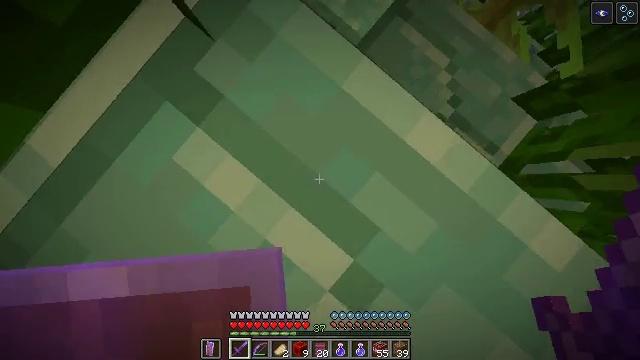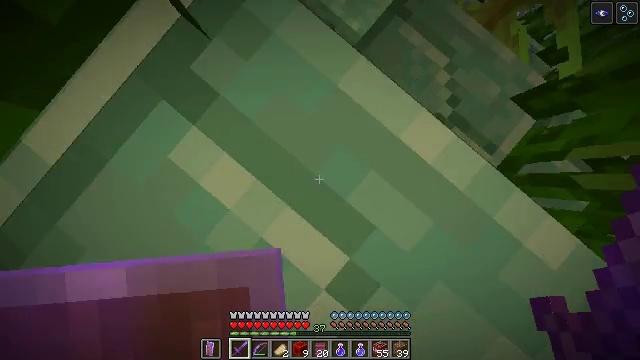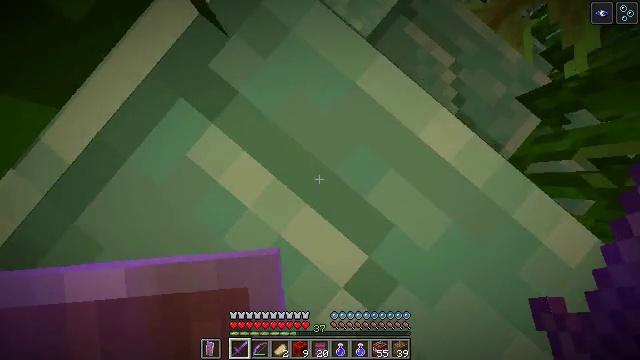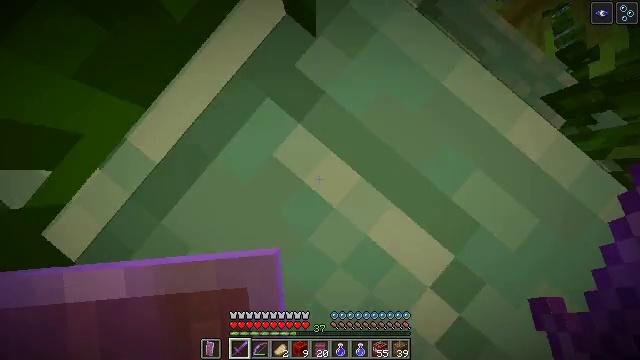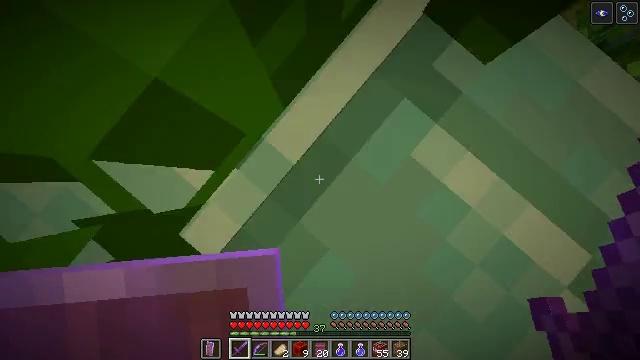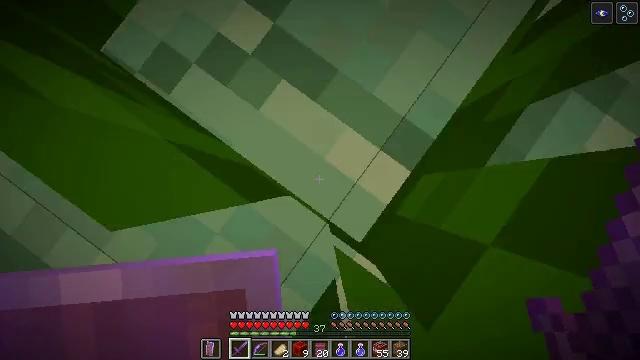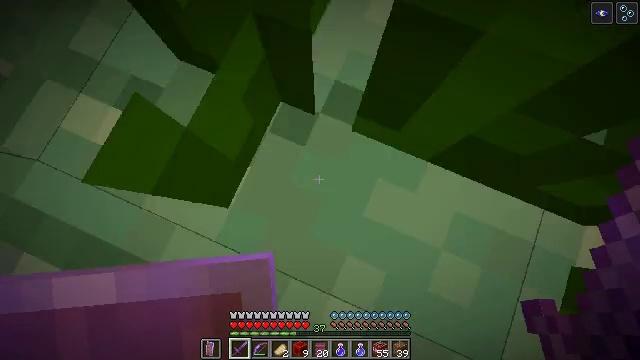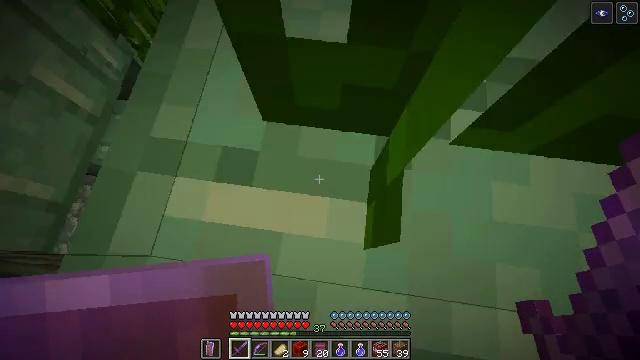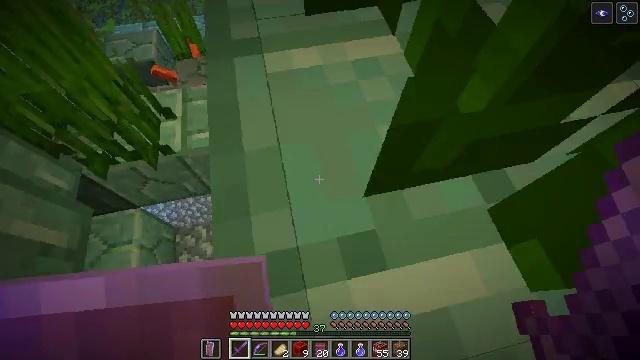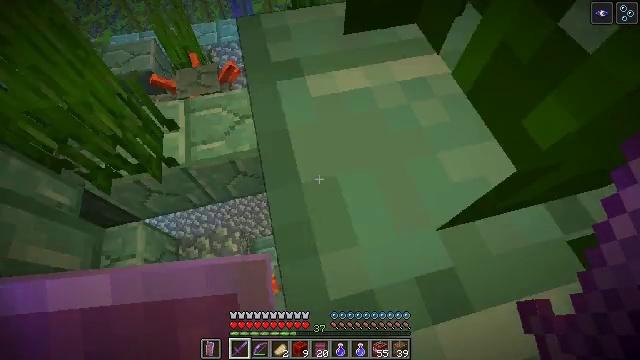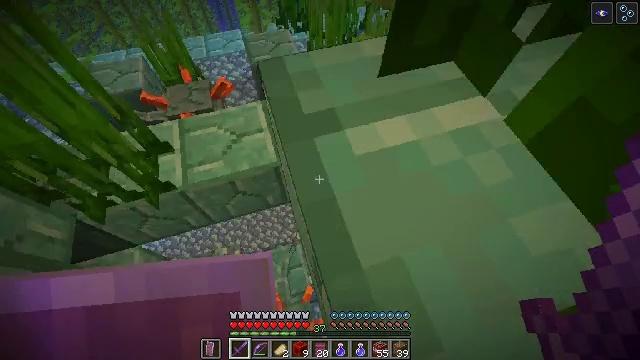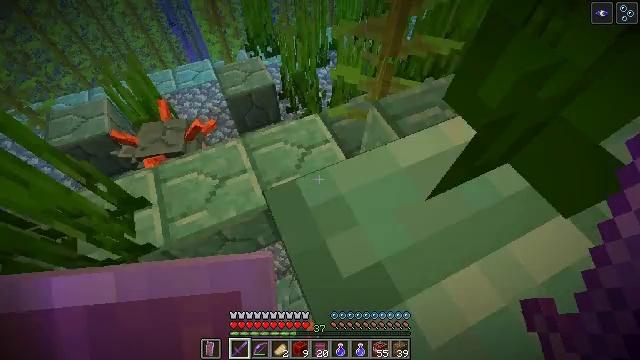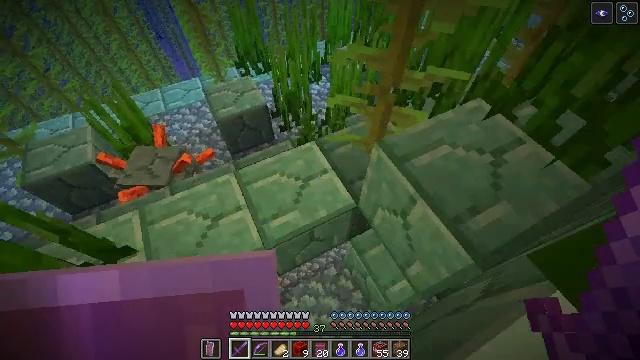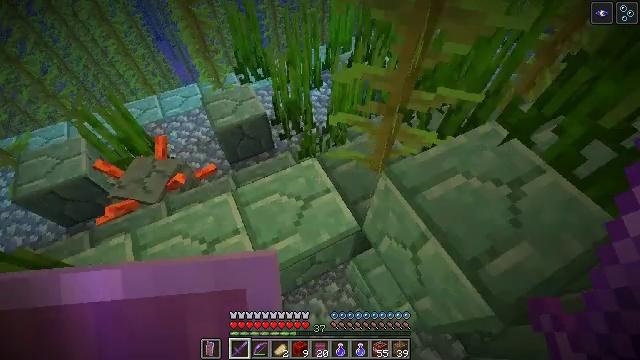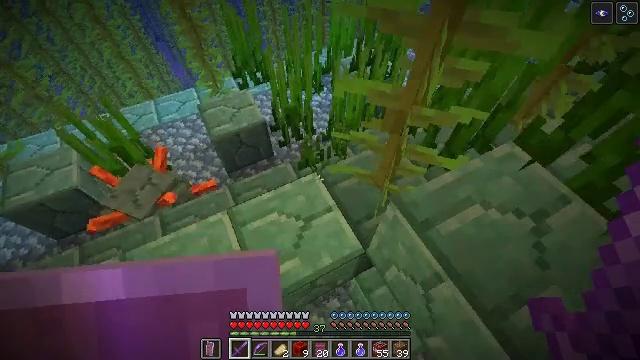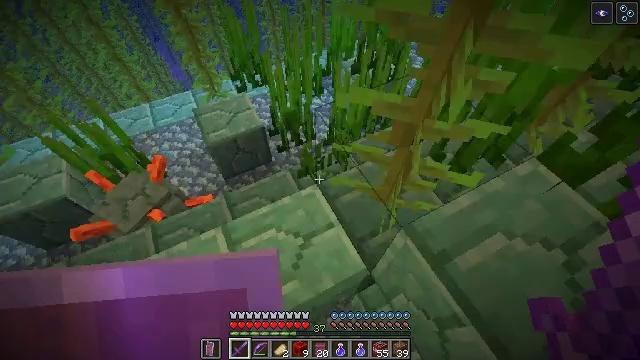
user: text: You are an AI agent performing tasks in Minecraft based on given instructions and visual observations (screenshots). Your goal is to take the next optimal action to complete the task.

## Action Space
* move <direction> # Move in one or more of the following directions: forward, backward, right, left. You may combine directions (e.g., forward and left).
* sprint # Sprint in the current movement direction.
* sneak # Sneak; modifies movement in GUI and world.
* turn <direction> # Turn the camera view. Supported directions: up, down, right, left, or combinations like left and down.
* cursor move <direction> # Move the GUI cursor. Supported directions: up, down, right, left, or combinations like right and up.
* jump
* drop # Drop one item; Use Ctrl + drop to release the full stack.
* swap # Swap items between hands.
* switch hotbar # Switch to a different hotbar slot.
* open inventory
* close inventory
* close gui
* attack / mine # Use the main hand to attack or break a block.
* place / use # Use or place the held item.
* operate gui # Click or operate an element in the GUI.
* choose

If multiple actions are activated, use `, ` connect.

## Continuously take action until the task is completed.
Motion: motion action
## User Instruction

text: Collect the wet sponge after mining.
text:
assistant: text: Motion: no_op
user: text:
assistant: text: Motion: move left
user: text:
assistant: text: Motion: move left
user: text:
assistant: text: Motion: move left
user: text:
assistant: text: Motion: move left, turn right and up
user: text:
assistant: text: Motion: move left, turn right and up
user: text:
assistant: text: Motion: move forward and move left, turn right and up
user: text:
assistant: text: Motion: move forward and move left, turn right and up
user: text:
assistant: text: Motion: move forward, turn right
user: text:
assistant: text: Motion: move forward, turn right and up
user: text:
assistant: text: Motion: move forward, turn right and up
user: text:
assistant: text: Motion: move forward, turn right and up
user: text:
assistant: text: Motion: move forward
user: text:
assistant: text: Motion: move forward
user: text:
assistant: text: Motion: move forward
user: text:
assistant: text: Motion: move forward
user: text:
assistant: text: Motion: move forward
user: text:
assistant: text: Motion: move forward
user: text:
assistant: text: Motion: move forward and move left
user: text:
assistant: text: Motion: move forward and move left, turn left
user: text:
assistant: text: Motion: move forward and move left, turn left and down
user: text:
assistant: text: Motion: move forward and move left, turn right and down
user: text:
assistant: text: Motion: move forward and move left, turn right and down
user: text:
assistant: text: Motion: move forward and move left, turn right and down
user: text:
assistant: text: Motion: move right, turn right and up
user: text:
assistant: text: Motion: move right, turn right and up
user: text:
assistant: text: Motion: move forward and move right, turn right and up
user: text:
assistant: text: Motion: move forward and move right
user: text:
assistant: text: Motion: move forward and move right
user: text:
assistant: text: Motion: move forward and move right